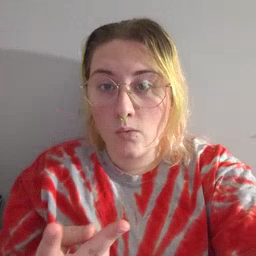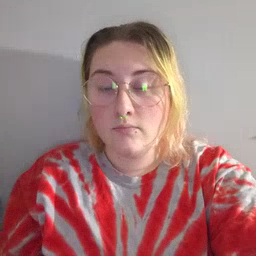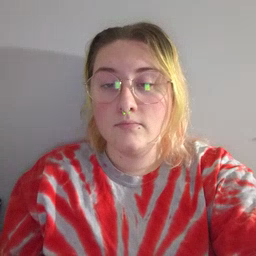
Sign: fall